Question: I have this file structure:

But Xcode doesn't see file for :'#import "VKSdk.h"' , because it's in another project, what do I need to do:
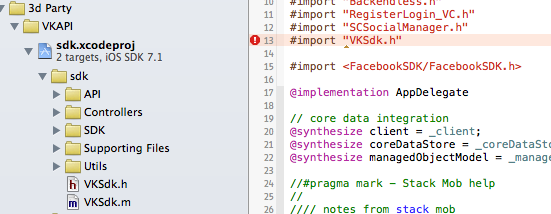
Answer: VK guid said to add only sdk.xcodeproj file, so it didn't see all the files in this added project, but when I tried to cope these files into the project, it failed to launch.
I added $(PROJECT_DIR)/DatingService/3d\ Party/VKAPI/sdk into Header Search Paths of Build Settings and now it works.